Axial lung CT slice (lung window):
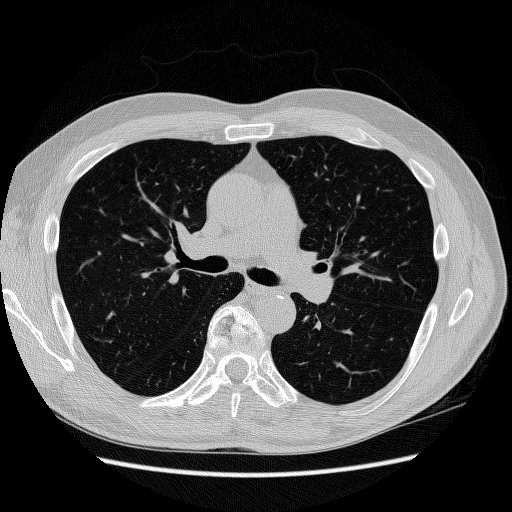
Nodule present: no